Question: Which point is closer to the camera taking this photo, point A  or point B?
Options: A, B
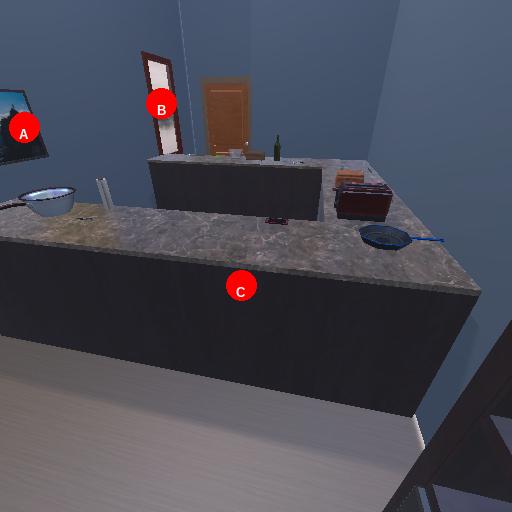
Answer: A